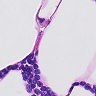
Metastatic tissue present: no